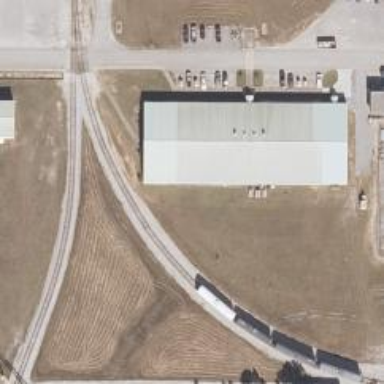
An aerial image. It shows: Rail spur service.